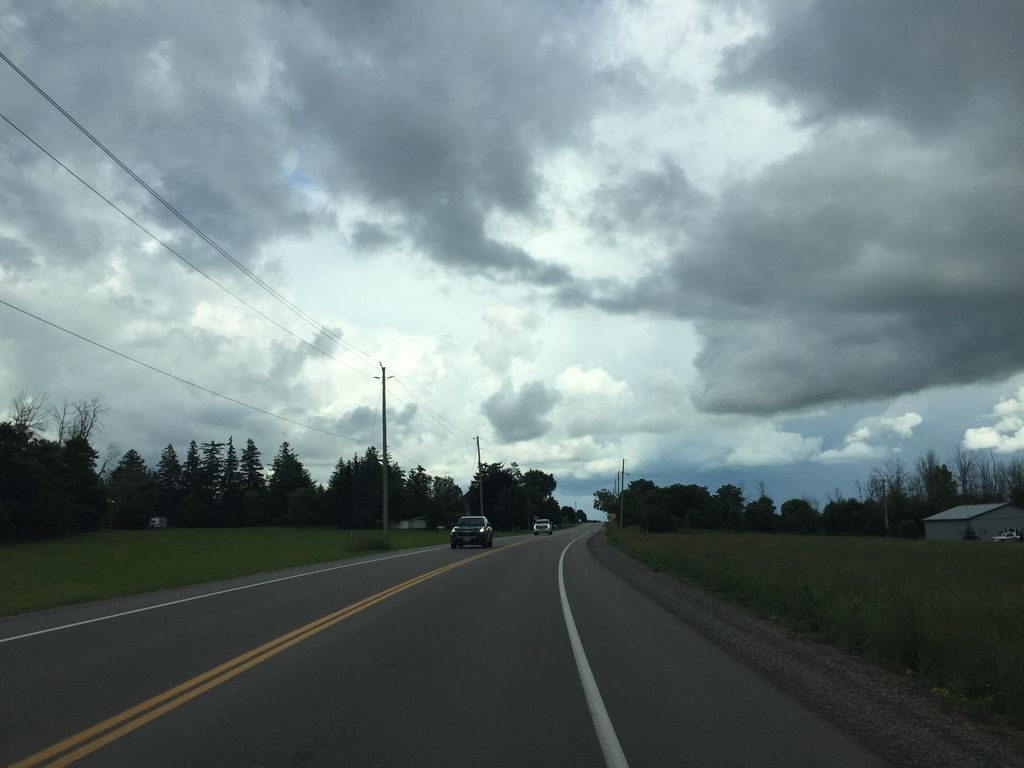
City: kitchener-waterloo